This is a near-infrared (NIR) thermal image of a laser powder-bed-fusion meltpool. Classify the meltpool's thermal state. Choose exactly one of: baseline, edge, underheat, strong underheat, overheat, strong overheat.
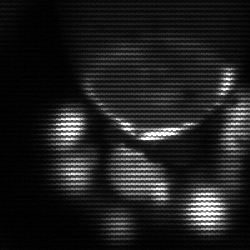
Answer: edge